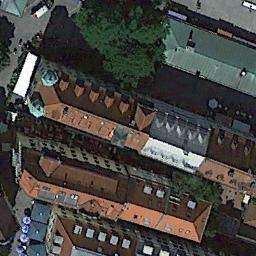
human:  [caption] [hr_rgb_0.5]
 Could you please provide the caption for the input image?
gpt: The church with two green towers and the rest of the church has some orange sloping roofs .

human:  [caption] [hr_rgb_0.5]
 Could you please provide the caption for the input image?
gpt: A church with a white and yellow roof  The roof of the church has two blue towers  The church is surrounded by trees and vehicles .

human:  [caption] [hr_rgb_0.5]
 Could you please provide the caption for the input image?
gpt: The church is next to some red buildings .

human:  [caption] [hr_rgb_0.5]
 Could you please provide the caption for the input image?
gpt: This is a church, Built of tan brick .

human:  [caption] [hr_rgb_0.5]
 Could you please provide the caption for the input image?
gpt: There are many trees near the church .